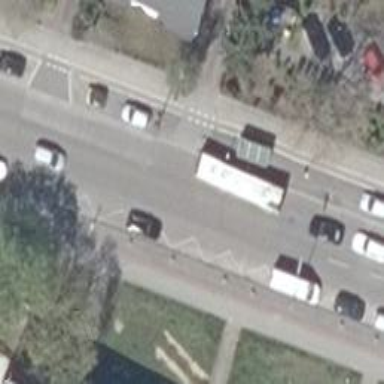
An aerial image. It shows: Public transport stop position.